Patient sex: M
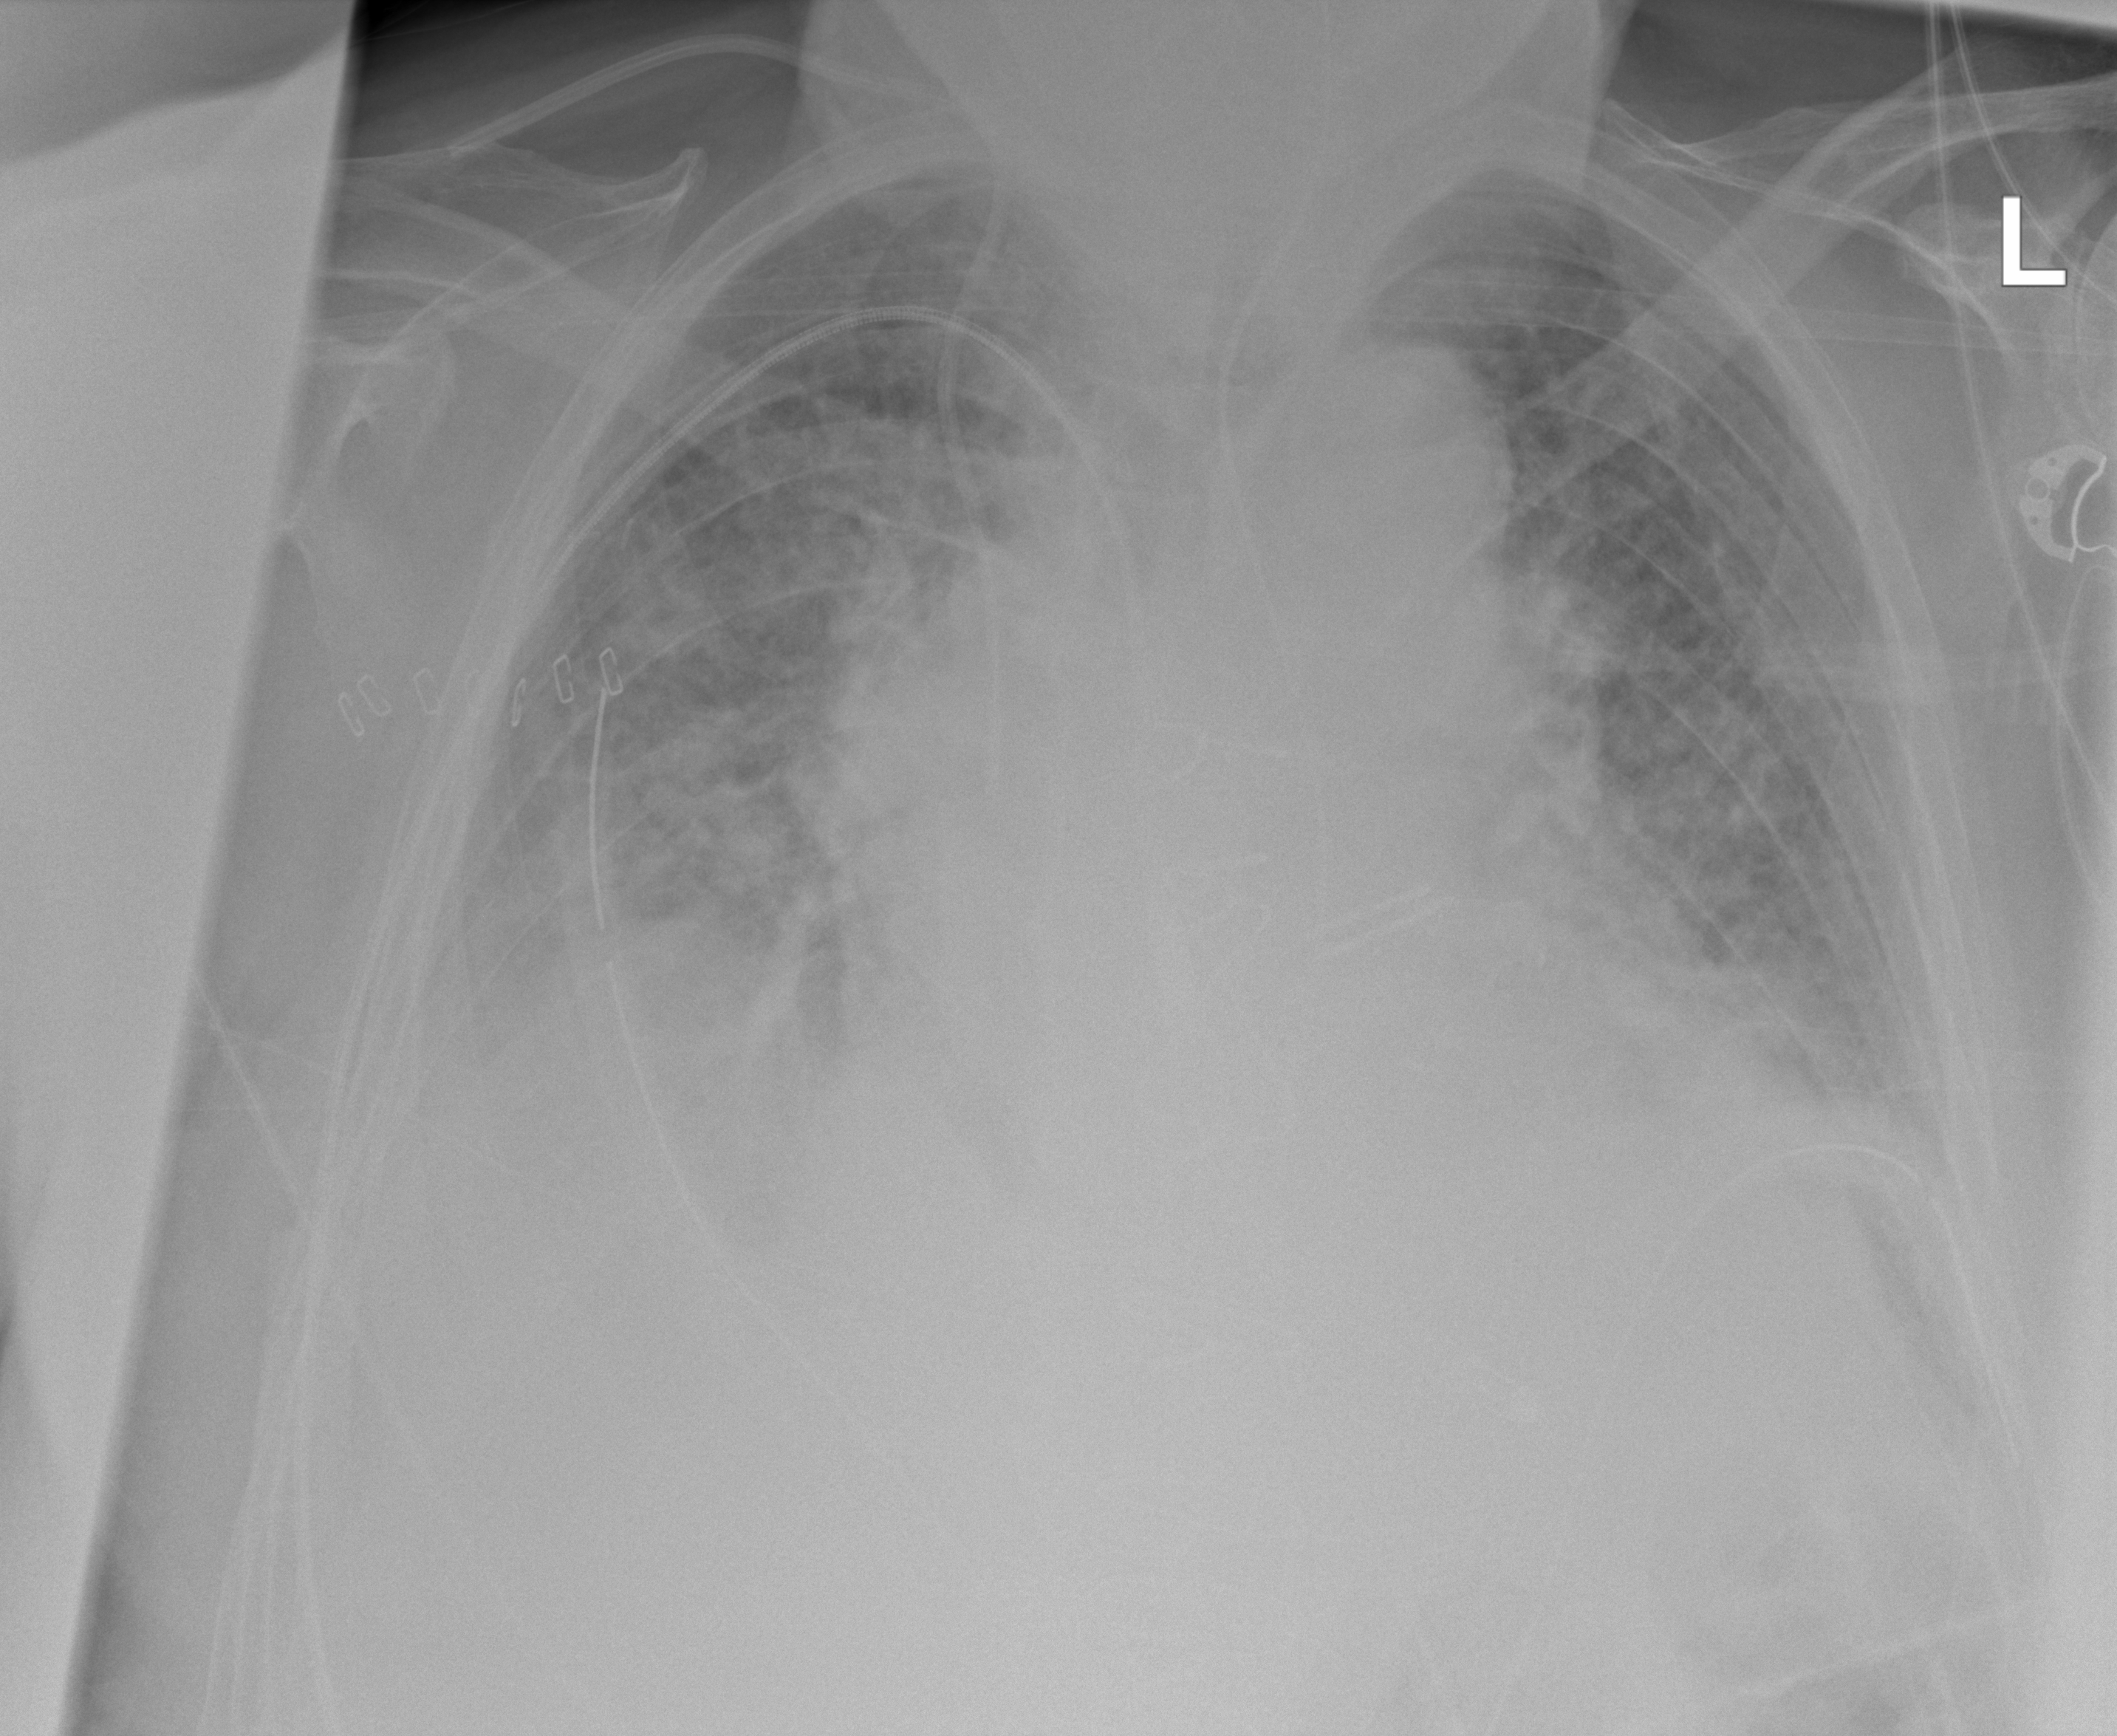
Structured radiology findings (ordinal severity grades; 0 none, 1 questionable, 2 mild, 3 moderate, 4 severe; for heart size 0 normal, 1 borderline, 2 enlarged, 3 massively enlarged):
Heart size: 2
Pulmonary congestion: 3
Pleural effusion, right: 2
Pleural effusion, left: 3
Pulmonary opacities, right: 2
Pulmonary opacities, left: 2
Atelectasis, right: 2
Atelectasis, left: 2